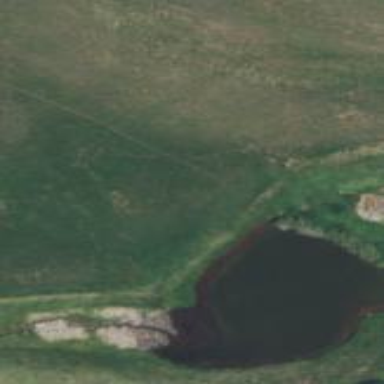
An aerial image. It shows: Reservoir area.